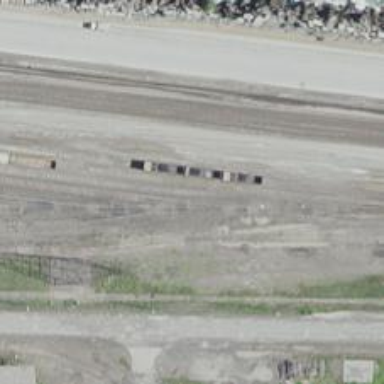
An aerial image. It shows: Railway spur service.